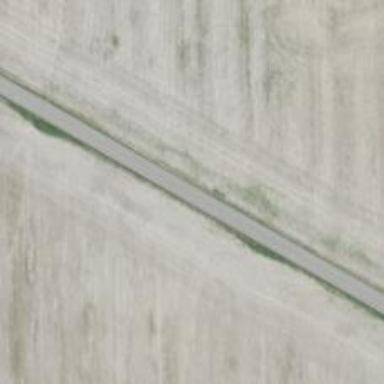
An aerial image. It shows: Unclassified road.